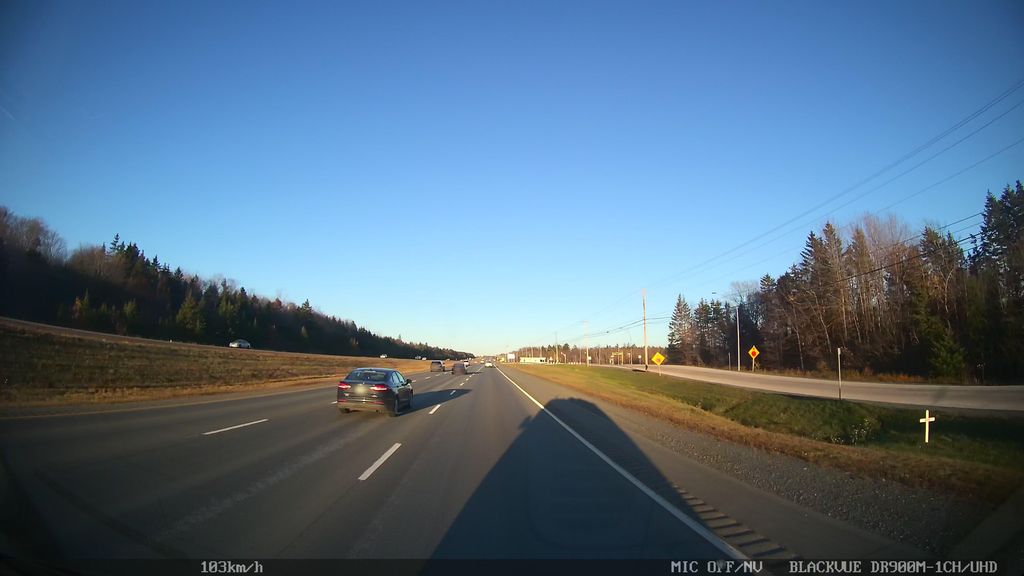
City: halifax